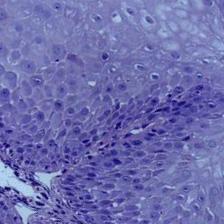
Diagnosis: OSCC